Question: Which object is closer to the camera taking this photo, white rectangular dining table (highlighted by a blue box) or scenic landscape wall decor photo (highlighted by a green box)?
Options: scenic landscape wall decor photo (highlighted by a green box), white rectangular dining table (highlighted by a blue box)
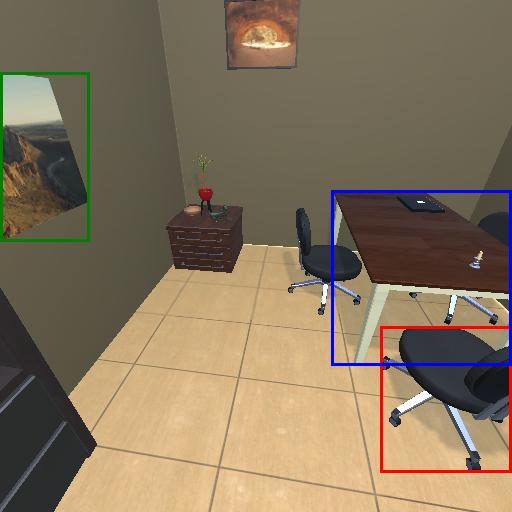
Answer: scenic landscape wall decor photo (highlighted by a green box)